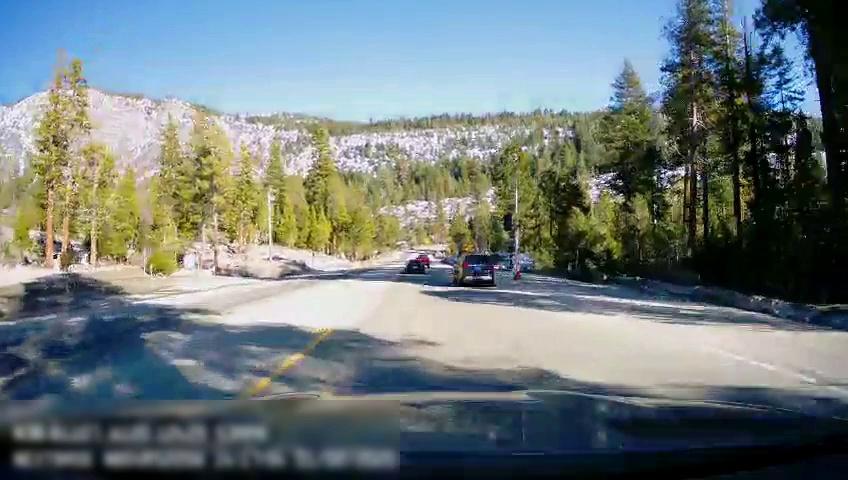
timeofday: Day
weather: Sunny
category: Drivable Space
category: Vehicles | SUV
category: Vehicles | Car
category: Vehicles | Truck
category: Lanes | Current Lane
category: Lanes | Alternate Lane
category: Lanes | Current Lane
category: Traffic | Signs